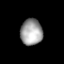
Tissue: lung
Cell type: Myeloid cells
Senescence score: 0.1825
Nuclear area (px): 565
Mean DAPI intensity: 159.129